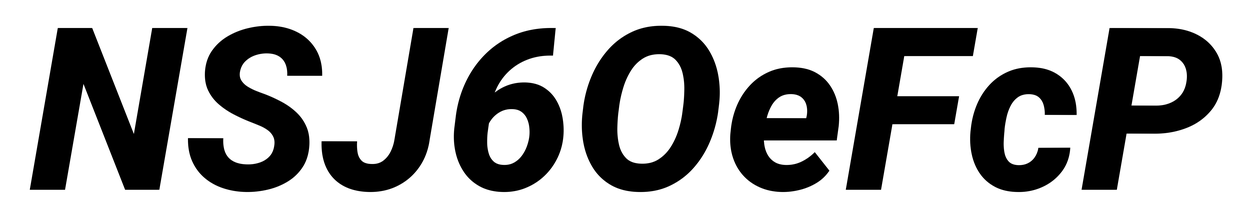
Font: Roboto-Italic_ExtraBold_Italic